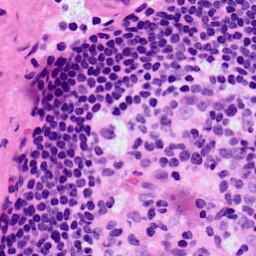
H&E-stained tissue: LymphNode